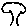
Label: tree